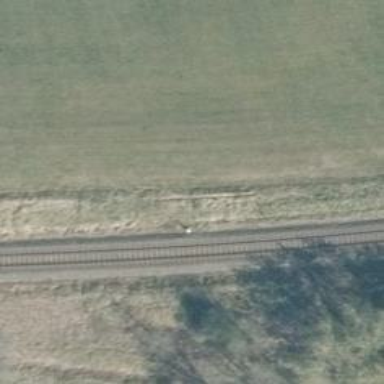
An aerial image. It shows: Solitary milestone along the railway.